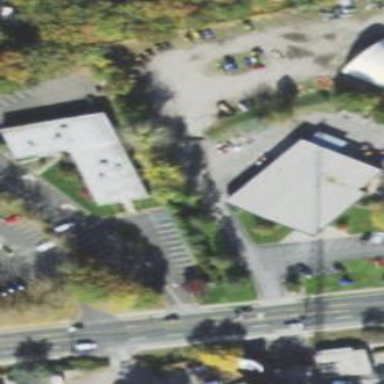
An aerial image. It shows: Electrical shop located within building.